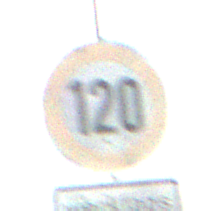
Verkehrszeichen: Geschwindigkeit120
Zusatzzeichen unten: ZeitangabenMitBeschraenkungAufWochentage7
Umgebung: Outdoor, Nature
Tageszeit: SunriseSunset
Wetter: PartlyCloudy
Licht: Natural
Jahreszeit: Summer
Kontrast: HighContrast